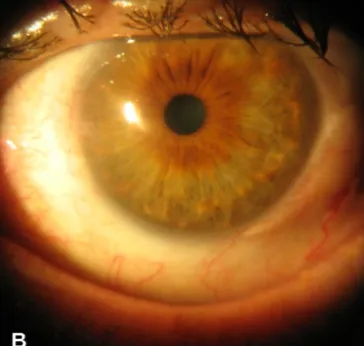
B) At the third month, CIN had disappeared.
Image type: medical_photograph (other_medical_photograph)